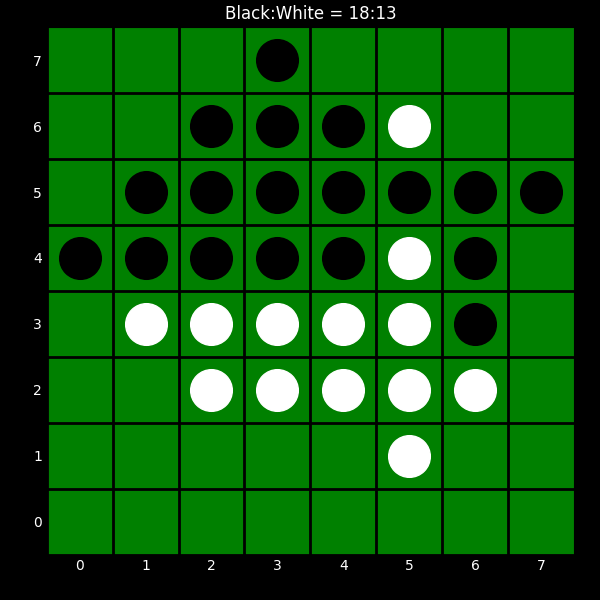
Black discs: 18
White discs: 13